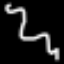
Label: squiggle